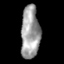
Tissue: skin
Cell type: Epithelial cells
Senescence score: 0.2389
Nuclear area (px): 962
Mean DAPI intensity: 159.074